Question: I'm trying to create a bar chart with data achieved from JSON.
This was working properly in my test drive, that had data from csv, but I'm having problem showing the x-axis in my graph.
Here is how it's currently displayed:

'''
var svg = d3.select("svg"),
margin = {top: 20, right: 20, bottom: 30, left: 40},
width = +svg.attr("width") - margin.left - margin.right,
height = +svg.attr("height") - margin.top - margin.bottom;
var x = d3.scaleOrdinal().range([0, width]);
var y = d3.scaleLinear().rangeRound([height, 0]);
var g = svg.append("g")
.attr("transform", "translate(" + margin.left + "," + margin.top + ")");
d3.json(urljson, function(error, data) {
data = data.results;
data.forEach(function(d) {
d.result = +d.result;
});
console.log(data);
x.domain(data.map(function(d) {return d.date } ));
y.domain([0, d3.max(data, function(d) {return d.result; })]);
g.append("g")
.attr("class", "axis axis--x")
.attr("transform", "translate(0," + (height) + ")")
.call(d3.axisBottom(x));
console.log(x.domain());
console.log(y.domain());
g.append("g")
.attr("class", "axis axis--y")
.call(d3.axisLeft(y))
.append("text")
.attr("transform", "rotate(-90)")
.attr("y", 6)
.attr("dy", "0.71em")
.attr("text-anchor", "end")
.text("Value");
g.selectAll(".bar")
.data(data)
.enter()
.append("rect")
.attr("class", "bar")
.attr("x", function(d) {return x(d.date); })
.attr("y", function(d) {return y(d.result); })
.attr("height", function(d) {return height - y(d.result);})
});
'''
and the JSON I am using looks like this:
'''
{
"count": 5,
"next": null,
"previous": null,
"results": [
{
"date": "2017-09-22",
"result": 35.9
},
{
"date": "2017-09-23",
"result": 65.12
},
{
"date": "2017-09-24",
"result": 11.23
},
{
"date": "2017-09-25",
"result": 77.8
},
{
"date": "2017-09-26",
"result": 108.98
}
]
}
'''
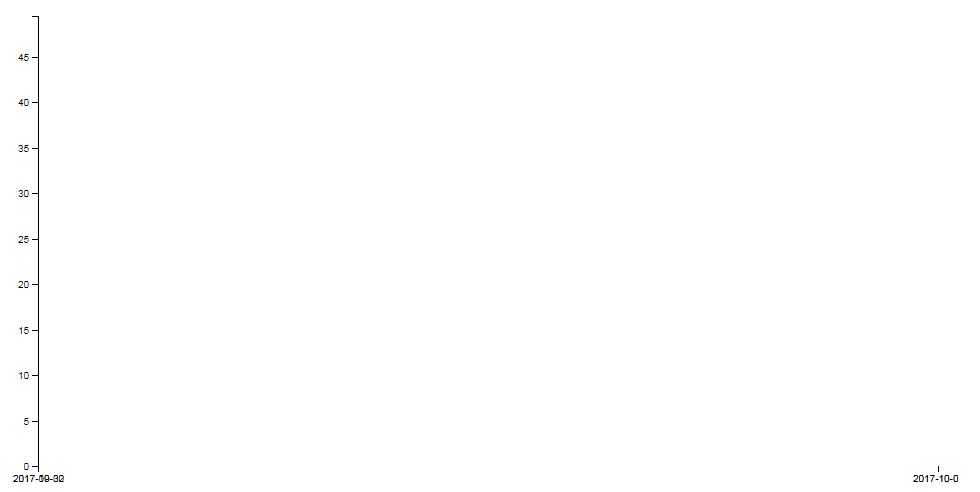
Answer: Since 'x' is an scale, you have to set a range with the same number of elements of the domain. According to the API:
> If there are fewer elements in the range than in the domain, the scale will from the start of the range. (emphasis mine)
This is a demo, that shows the behaviour of your code: all the values in the domain will be printed at '0' or 'width':
'''
var svg = d3.select("svg");
var scale = d3.scaleOrdinal()
.domain(["foo", "bar", "baz", "foobar", "foobaz"])
.range([10, 290])
var xAxis = d3.axisBottom(scale);
svg.append("g")
.attr("transform", "translate(0,50)")
.call(xAxis);
'''
'''
<script src="https://d3js.org/d3.v4.min.js"></script>
<svg></svg>
'''
: An easy alternative is using a band scale (or a point scale, depending on your goals). So, it should be:
'''
var x = d3.scaleBand().range([0, width]);
'''
This is the same code using a band scale:
'''
var svg = d3.select("svg");
var scale = d3.scaleBand()
.domain(["foo", "bar", "baz", "foobar", "foobaz"])
.range([10, 290])
var xAxis = d3.axisBottom(scale);
svg.append("g")
.attr("transform", "translate(0,50)")
.call(xAxis);
'''
'''
<script src="https://d3js.org/d3.v4.min.js"></script>
<svg></svg>
'''
PS: I see that in your code your rectangles have no width. If you decide to use the band scale, you can do:
'''
.attr("width", x.bandwidth())
'''